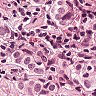
Metastatic tissue present: yes